Question: Today I did a clean install of Mavericks (10.9.1) on my Mac. After that, I installed Xcode 5.0.2 from the Mac App Store. When Xcode was done installing, I opened to install the extra components and documentation. Strangely, iOS 6.0 Simulator was not listed there:

When running iOS Simulator, I can only choose to run 7.0.3 or 6.1, so 6.0 is really not yet installed. A week ago I installed Xcode on another Mac (also running Mavericks); at that time it was no problem to install the iOS 6.0 Simulator using the same method.
I have already tried removing the '~/Library/Caches/com.apple.dt.Xcode/' folder, which appears to hold the cached downloads and metadata. However, this had no effect. And of course I've hit the "Check and Install Now" button several times and also restarted Xcode a few times, all without effect.
Does anybody have an idea how I can install the iOS 6.0 Simulator?
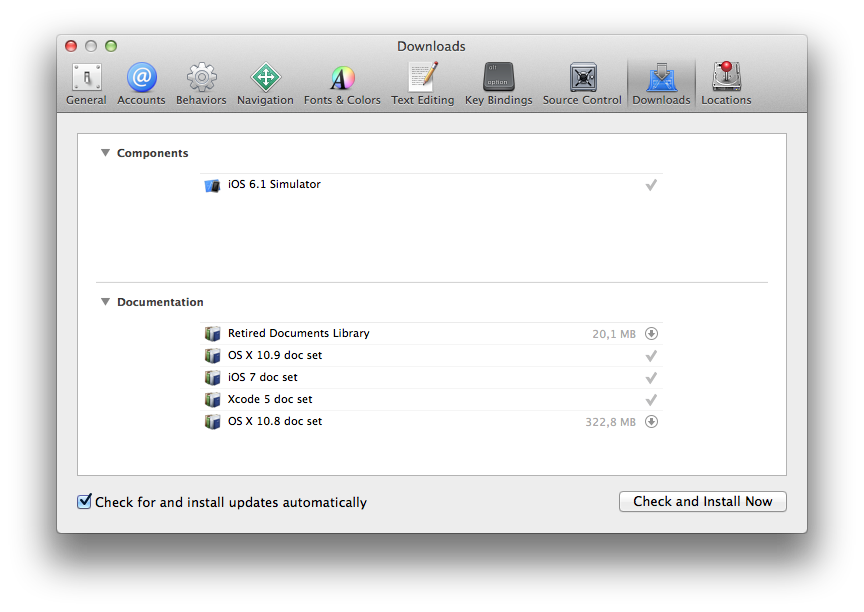
Answer: Apple replied to the radar I filed. Apparently the iOS 6.0 simulator is not compatible with Mavericks.